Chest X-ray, PA view. Patient: 41 years old, sex M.
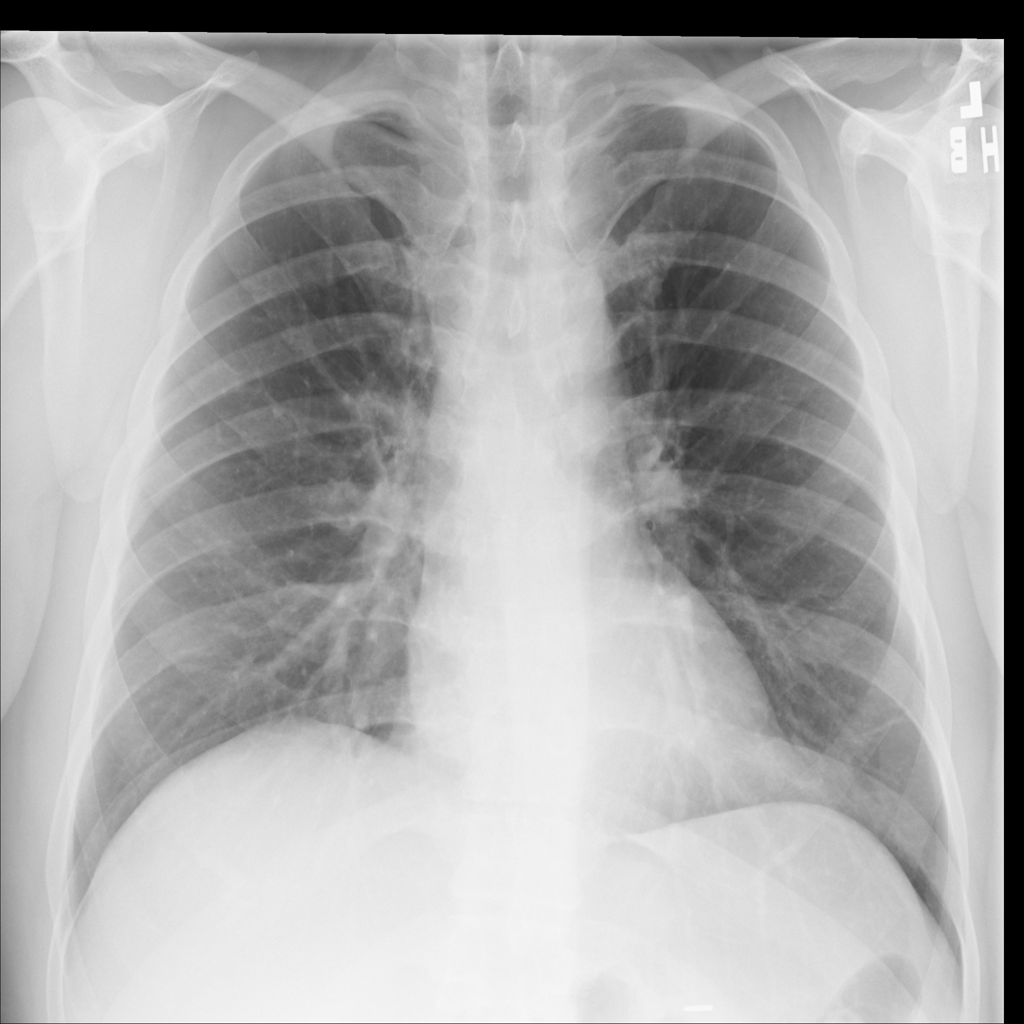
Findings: No Finding